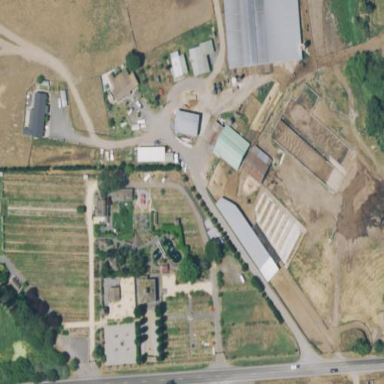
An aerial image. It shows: Beautiful rose garden at plant nursery.